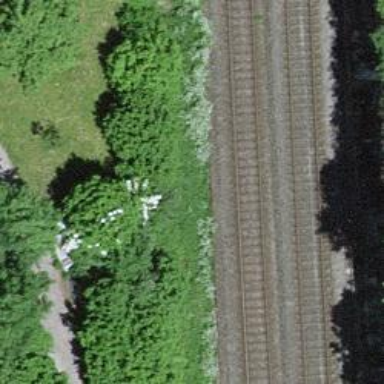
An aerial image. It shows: Railway track with contact line for electrification.